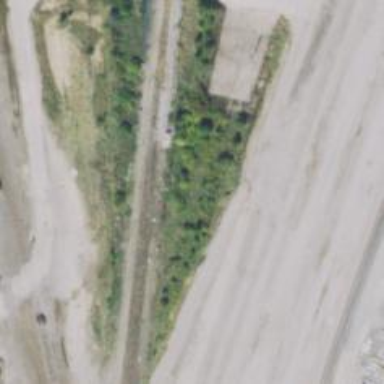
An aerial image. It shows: Abandoned railway yard is depicted.